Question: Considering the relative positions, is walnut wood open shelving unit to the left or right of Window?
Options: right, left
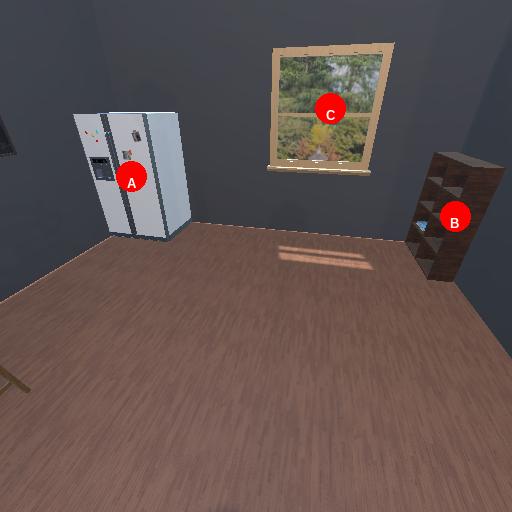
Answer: right